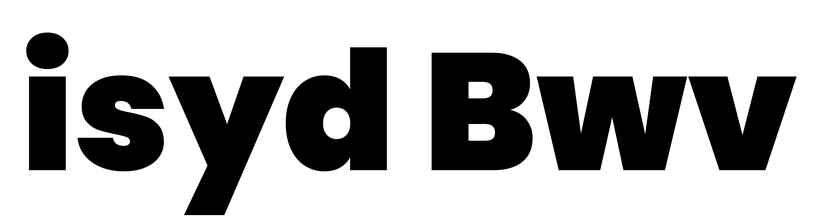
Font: Poppins-Black